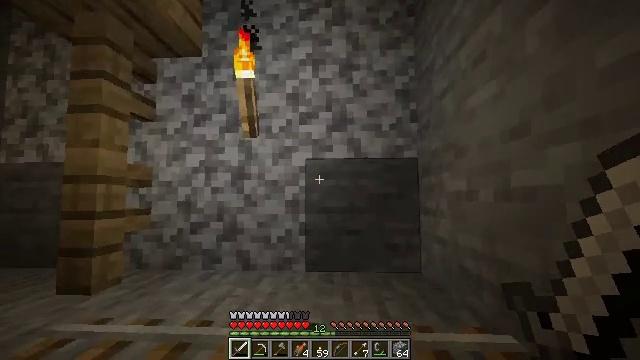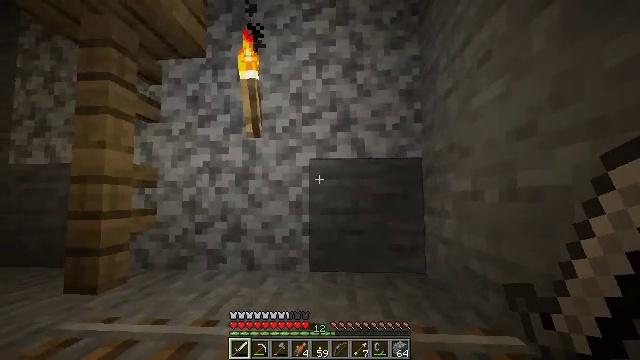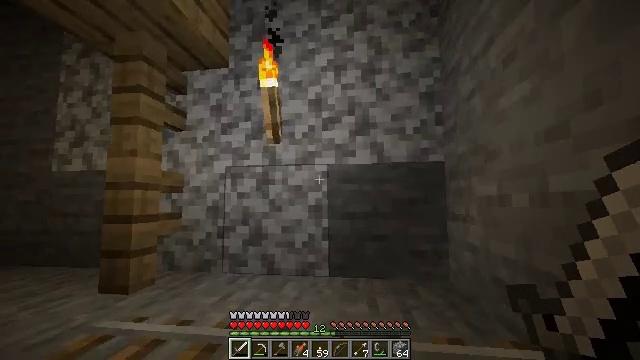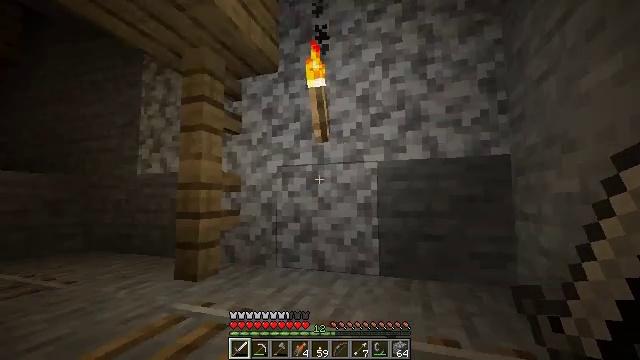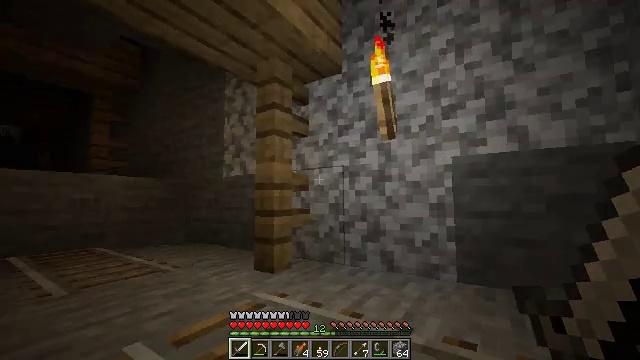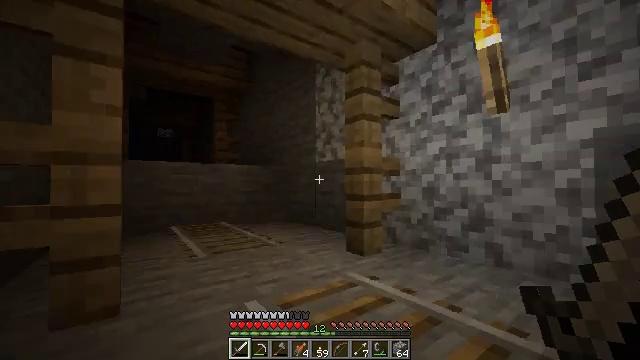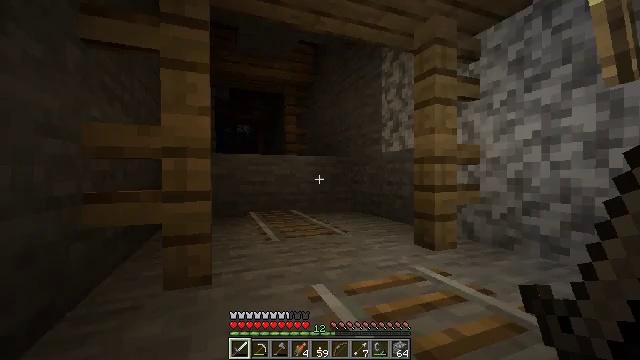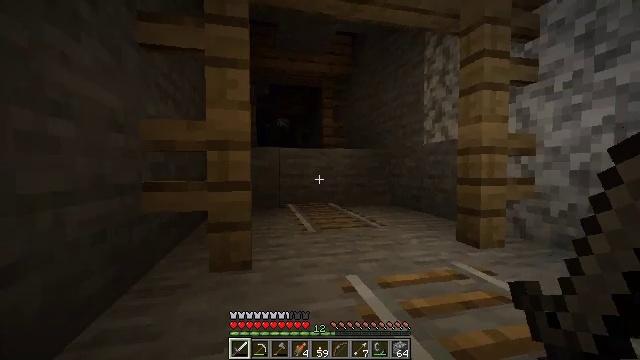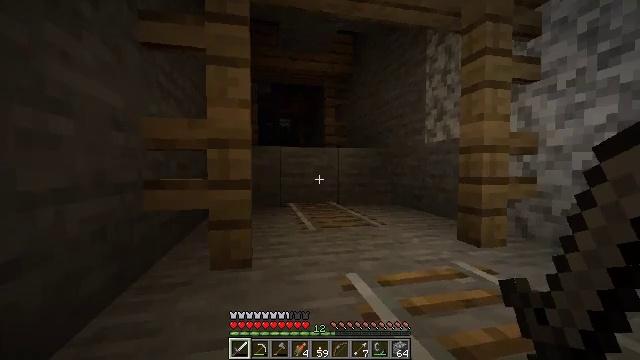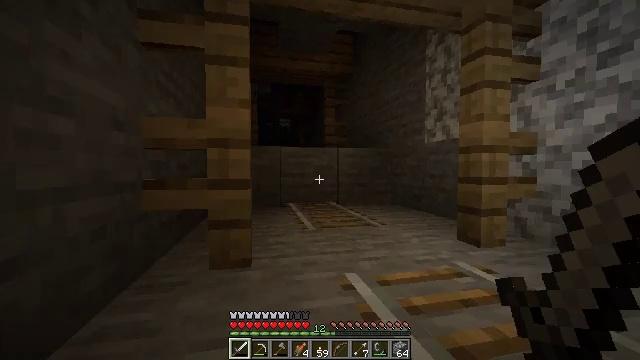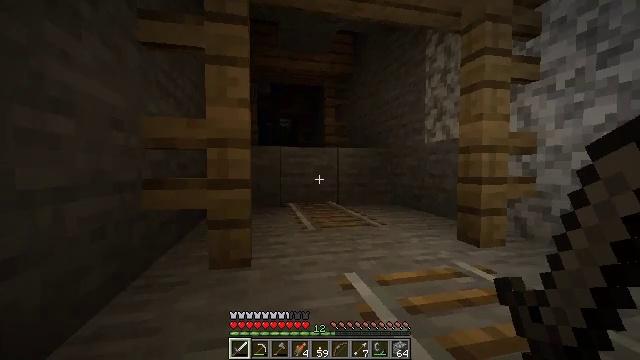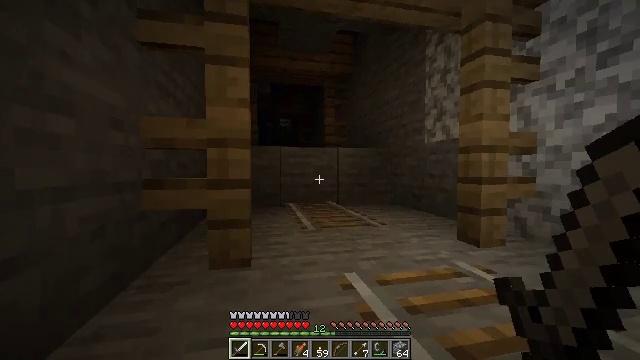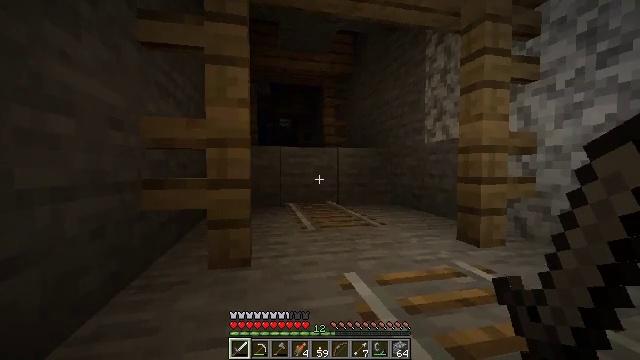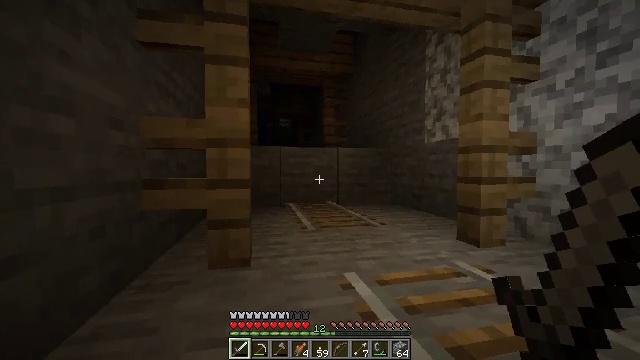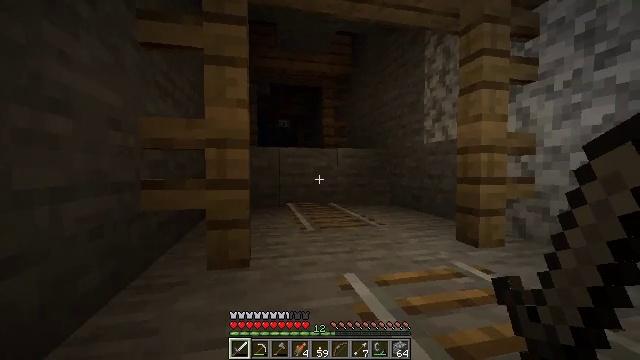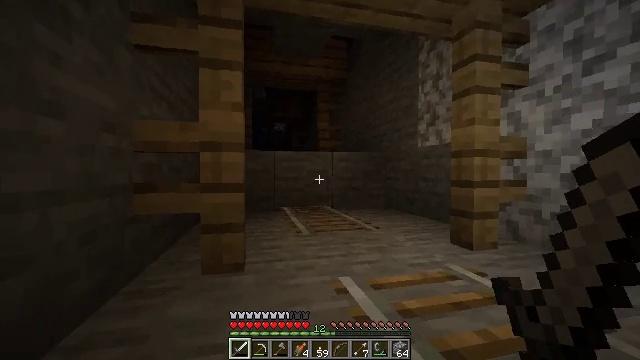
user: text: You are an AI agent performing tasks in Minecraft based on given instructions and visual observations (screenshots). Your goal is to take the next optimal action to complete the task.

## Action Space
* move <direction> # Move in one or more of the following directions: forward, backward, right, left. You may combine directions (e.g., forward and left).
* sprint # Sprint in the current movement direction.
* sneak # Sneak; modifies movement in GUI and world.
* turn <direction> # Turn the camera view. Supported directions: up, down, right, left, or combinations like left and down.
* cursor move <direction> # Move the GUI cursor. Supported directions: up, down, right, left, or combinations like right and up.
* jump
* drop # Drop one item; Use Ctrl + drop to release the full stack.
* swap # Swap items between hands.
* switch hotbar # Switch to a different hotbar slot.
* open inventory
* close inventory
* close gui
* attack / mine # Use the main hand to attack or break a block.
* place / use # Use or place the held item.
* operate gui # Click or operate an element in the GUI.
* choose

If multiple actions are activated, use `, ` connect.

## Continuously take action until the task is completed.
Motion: motion action
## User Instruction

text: Mine the cobweb to clear the path.
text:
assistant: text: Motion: move forward
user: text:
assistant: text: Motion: move forward, turn left and up
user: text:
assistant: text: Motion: move forward, turn left
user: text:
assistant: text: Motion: move forward, turn left
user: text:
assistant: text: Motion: move forward, turn left and down
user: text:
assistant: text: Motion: turn left and down
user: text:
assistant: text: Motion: turn left and down
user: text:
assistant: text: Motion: no_op
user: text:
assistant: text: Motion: no_op
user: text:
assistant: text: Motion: no_op
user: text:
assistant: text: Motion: no_op
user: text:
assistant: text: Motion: no_op
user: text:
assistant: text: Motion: no_op
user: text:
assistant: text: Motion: no_op
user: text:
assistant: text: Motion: turn right
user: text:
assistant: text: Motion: move right, turn right
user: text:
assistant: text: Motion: move right
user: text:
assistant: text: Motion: move right, jump
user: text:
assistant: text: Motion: move right, jump
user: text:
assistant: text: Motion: move right, jump
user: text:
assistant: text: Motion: move right, jump
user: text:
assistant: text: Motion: move right, jump
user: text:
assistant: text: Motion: move right
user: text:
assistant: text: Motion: no_op
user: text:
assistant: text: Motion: no_op
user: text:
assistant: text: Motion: no_op
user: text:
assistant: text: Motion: no_op
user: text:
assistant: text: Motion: no_op
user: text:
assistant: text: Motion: turn left
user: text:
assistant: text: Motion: turn left and up